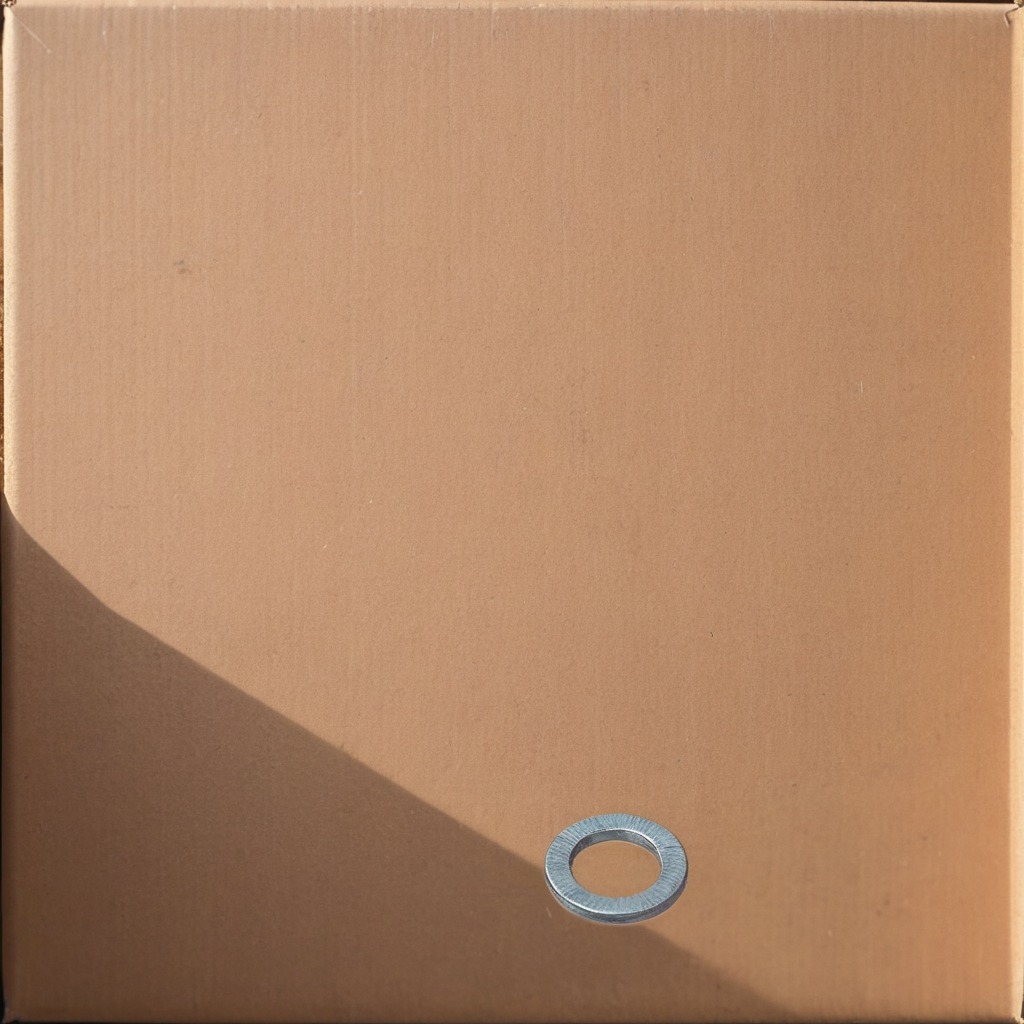
A flat metal washer is lying on the cardboard box surface in the outdoor workshop during daytime bright natural light soft shadows slightly creased but